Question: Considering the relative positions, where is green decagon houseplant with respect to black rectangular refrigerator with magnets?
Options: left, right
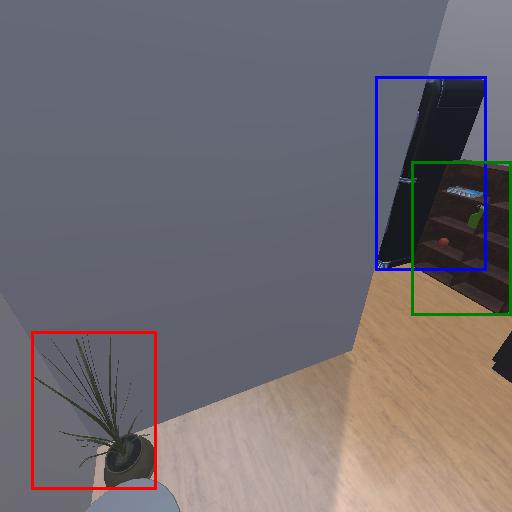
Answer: left